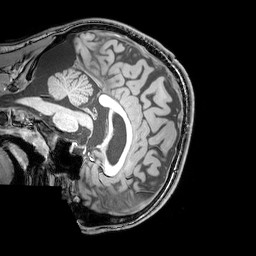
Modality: T1w
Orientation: sagittal
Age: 20
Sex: male
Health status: healthy
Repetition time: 0.081 s
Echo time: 0.037 s